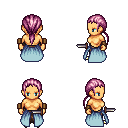
a pixel art fantasy rpg character, female body template, human, tanned skin, overskirt, robe skirt, pink ponytail hairstyle, leather bracers, gold boots, dagger, four views (front, back, left, right), 2x2 character sprite sheet, small pixel art, hard edges, no anti-aliasing